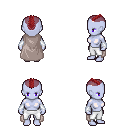
a pixel art fantasy rpg character, female body template, dark elf, purple skin, gray cape, white pants, brunette short mohawk hairstyle, white cloth bracers, four views (front, back, left, right), 2x2 character sprite sheet, small pixel art, hard edges, no anti-aliasing